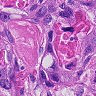
Metastatic tissue present: yes